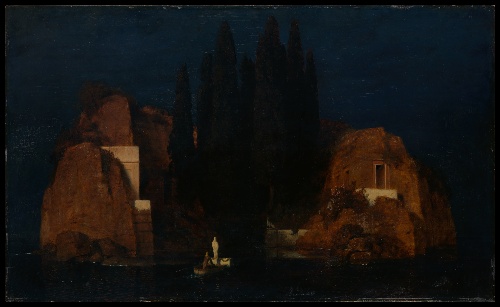
Title: Island of the Dead
Artist: Arnold Böcklin
Artist bio: Swiss, Basel 1827–1901 San Domenico, Italy
Date: 1880
Object type: Painting
Classification: Paintings
Medium: Oil on wood
Dimensions: 29 x 48 in. (73.7 x 121.9 cm)
Department: European Paintings
Credit line: Reisinger Fund, 1926
Accession year: 1926
Repository: Metropolitan Museum of Art, New York, NY
Tags: Tombs|Women|Boats